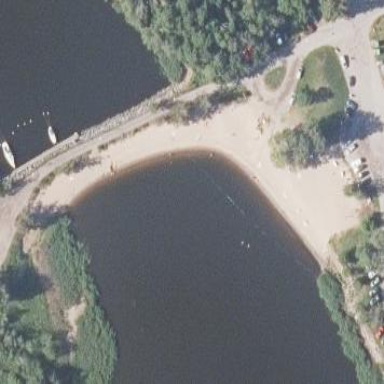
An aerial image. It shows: Beautiful beach with natural surroundings.